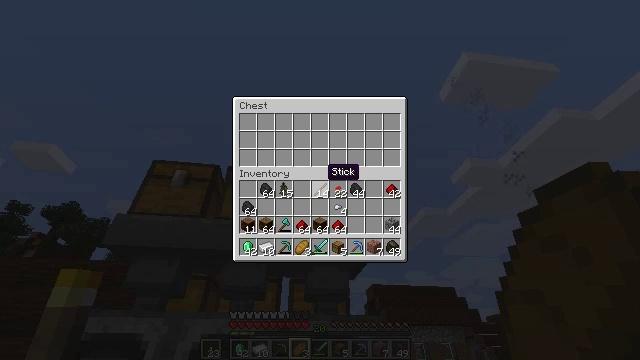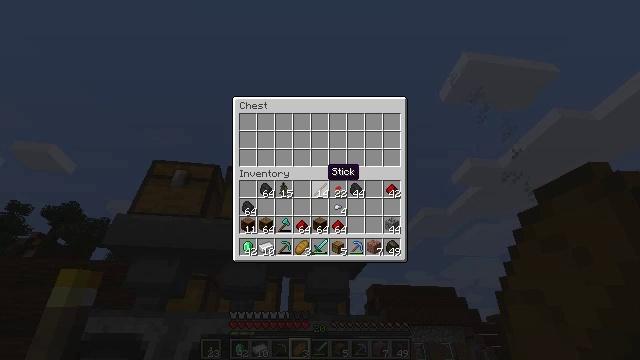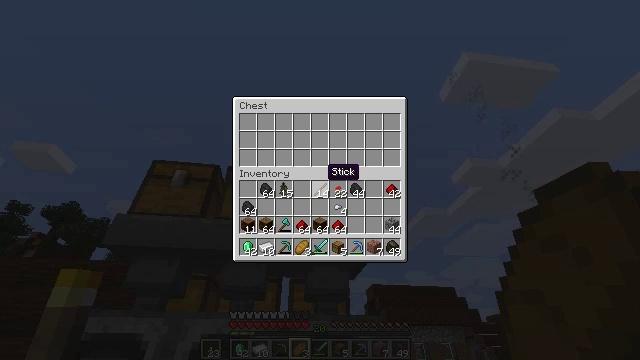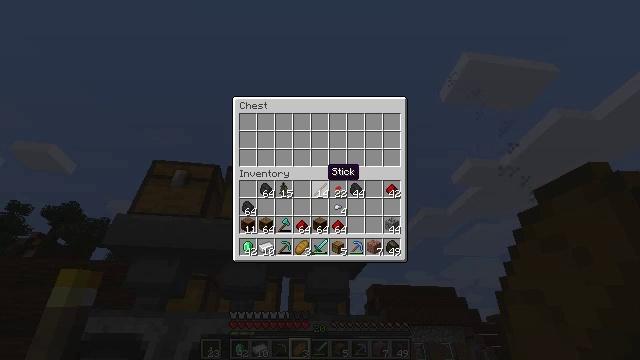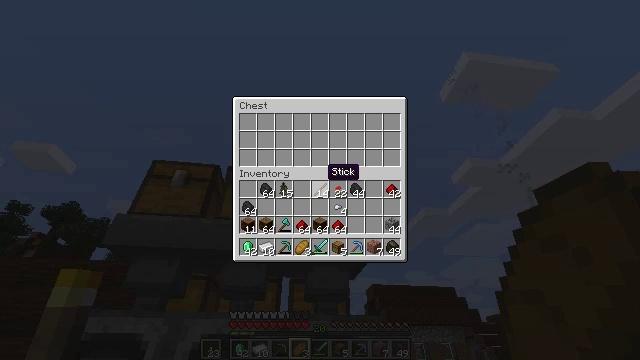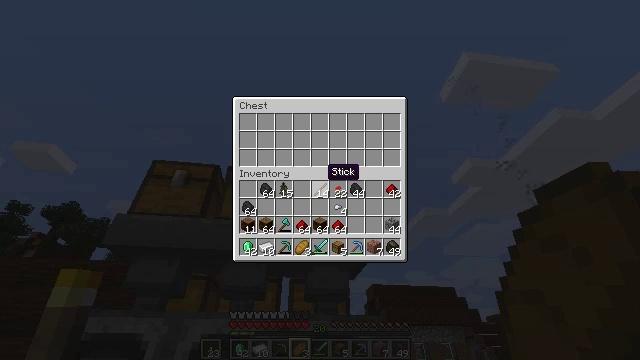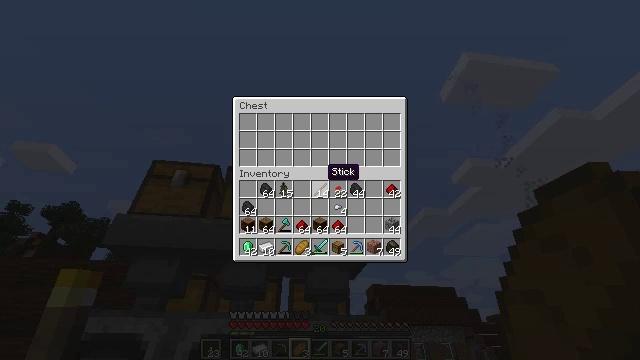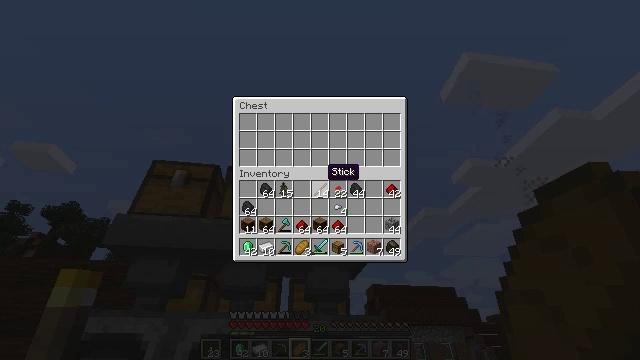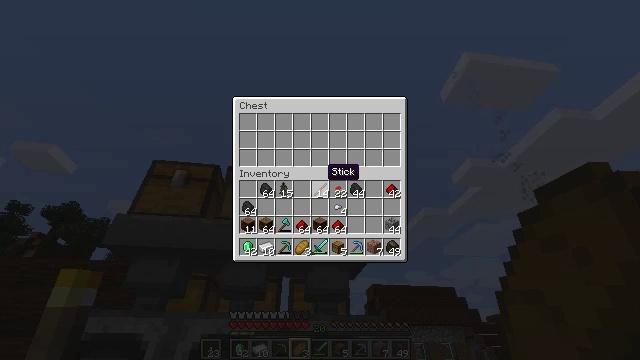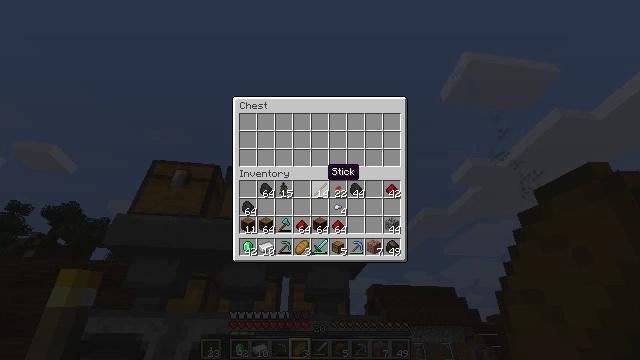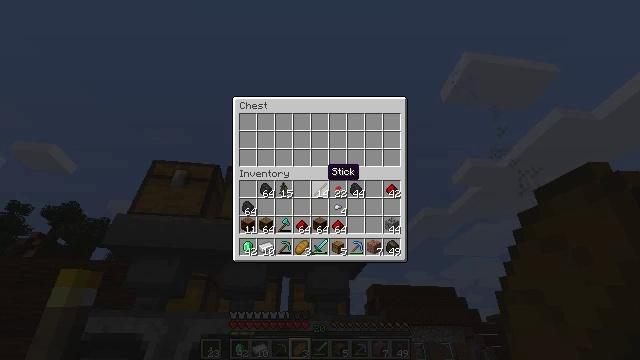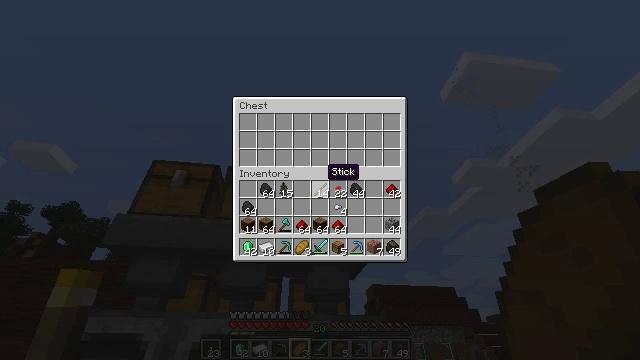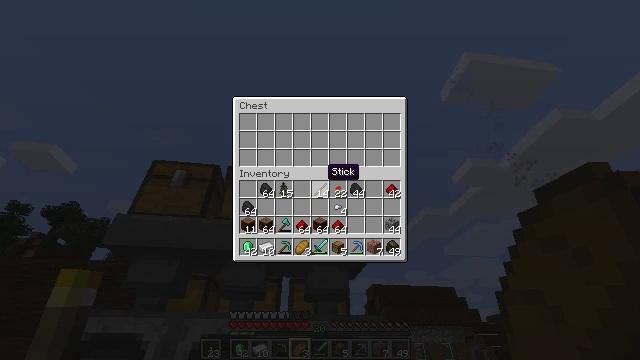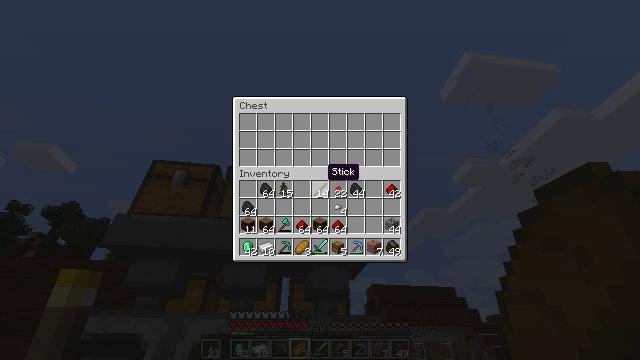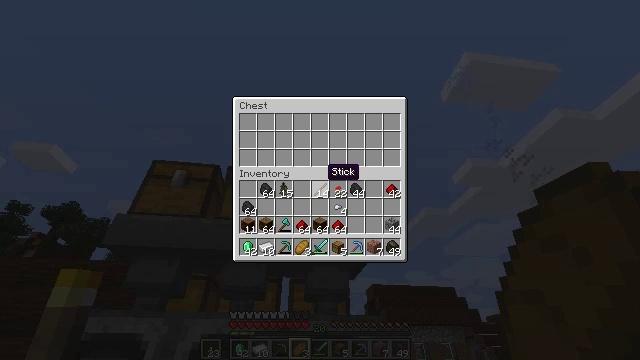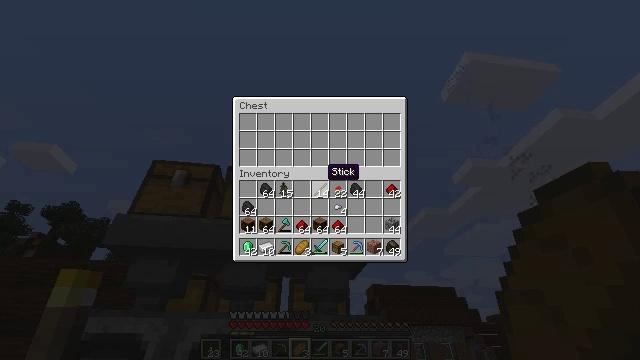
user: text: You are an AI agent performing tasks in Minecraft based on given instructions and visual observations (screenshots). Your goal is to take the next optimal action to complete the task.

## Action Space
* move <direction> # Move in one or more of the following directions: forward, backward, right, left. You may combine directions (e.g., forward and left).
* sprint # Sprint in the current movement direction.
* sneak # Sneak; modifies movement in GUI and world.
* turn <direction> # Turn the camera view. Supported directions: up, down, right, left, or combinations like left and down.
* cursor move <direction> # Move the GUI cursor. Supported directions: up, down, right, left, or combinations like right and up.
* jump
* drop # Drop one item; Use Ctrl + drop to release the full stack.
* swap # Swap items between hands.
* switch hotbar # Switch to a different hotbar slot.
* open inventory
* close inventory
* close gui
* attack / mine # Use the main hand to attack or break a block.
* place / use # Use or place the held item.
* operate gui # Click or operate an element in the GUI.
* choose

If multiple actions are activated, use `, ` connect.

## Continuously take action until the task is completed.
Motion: motion action
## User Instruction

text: Put necessary items in the crafting grid to craft an emerald.
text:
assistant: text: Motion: no_op
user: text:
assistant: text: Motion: no_op
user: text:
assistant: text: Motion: no_op
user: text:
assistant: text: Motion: no_op
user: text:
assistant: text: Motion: no_op
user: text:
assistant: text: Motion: no_op
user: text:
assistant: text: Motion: no_op
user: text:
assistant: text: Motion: no_op
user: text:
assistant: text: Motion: no_op
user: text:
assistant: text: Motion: no_op
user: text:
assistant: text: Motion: no_op
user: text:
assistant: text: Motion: no_op
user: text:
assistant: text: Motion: no_op
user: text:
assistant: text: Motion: no_op
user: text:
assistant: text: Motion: no_op
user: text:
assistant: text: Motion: no_op
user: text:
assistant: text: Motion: no_op
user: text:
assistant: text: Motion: no_op
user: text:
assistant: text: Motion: no_op
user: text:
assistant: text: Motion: no_op
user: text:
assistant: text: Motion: no_op
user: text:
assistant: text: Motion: no_op
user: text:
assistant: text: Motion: no_op
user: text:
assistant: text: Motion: no_op
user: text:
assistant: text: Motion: no_op
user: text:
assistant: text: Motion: no_op
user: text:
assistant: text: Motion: no_op
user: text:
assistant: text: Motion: no_op
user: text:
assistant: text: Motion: no_op
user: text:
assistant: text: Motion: no_op